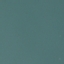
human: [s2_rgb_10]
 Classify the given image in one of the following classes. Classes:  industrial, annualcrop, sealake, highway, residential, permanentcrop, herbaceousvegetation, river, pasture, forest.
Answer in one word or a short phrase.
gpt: SeaLake